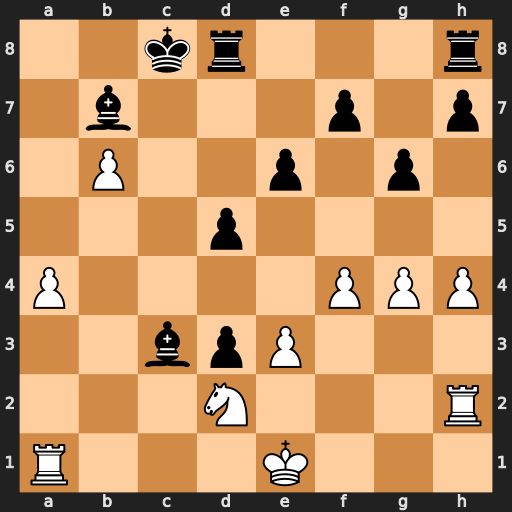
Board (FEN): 2kr3r/1b3p1p/1P2p1p1/3p4/P4PPP/2bpP3/3N3R/R3K3
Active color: w
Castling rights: Q
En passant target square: -
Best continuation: Rc1 d4 exd4 Kb8 Rxc3